Question: In user update page, there is a password field which is added to the form with 'attr_accessor':
'''
attr_accessor :password, :password_confirmation
'''
The view code for those 2 fields in '_form.html.erb' is :
'''
<div id='div_user_password'>
<%= f.input :password, :label => t('Password'), :hint => t('6 characters or more') %>
<%= f.input :password_confirmation, :label => t('Password Confirmation') %>
</div>
'''
The erb code had no problem before. After removing a few fields (no change for 'password and password_confirmation' though) from the '_form.html.erb', however, the text box for password disappeared (see attached below). The html source for the 'password' is:
'''
<label class="password optional control-label" for="user_password">
<span class="translation_missing" title="translation missing: EN.Password">Password</span>
</label>
'''
There is missing '<input id = ....>' for the 'password' in the html source code. What could cause the missing of the text box for 'password'? If we rename field to 'password_new' from 'password', then the text box shows up. Is it a bug of simple_form (version 2.1.1)? We use bootstrap.

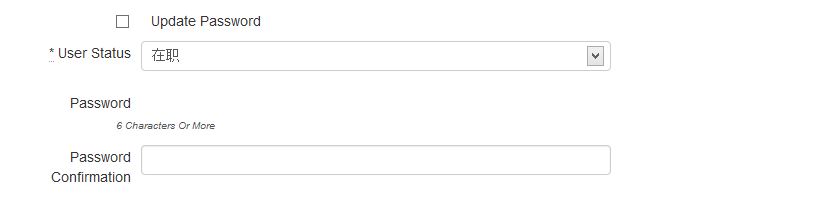
Answer: Please using 'attr_accessible' instead.